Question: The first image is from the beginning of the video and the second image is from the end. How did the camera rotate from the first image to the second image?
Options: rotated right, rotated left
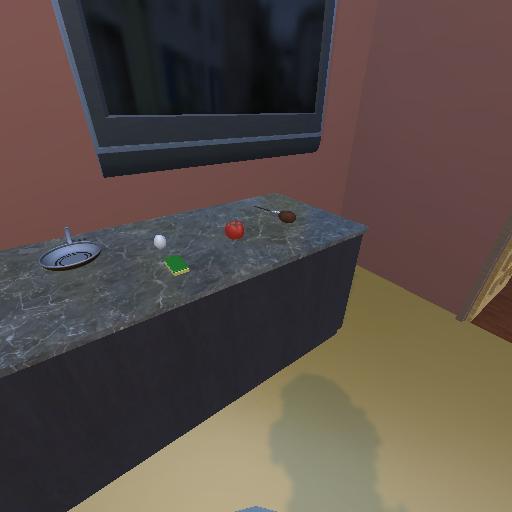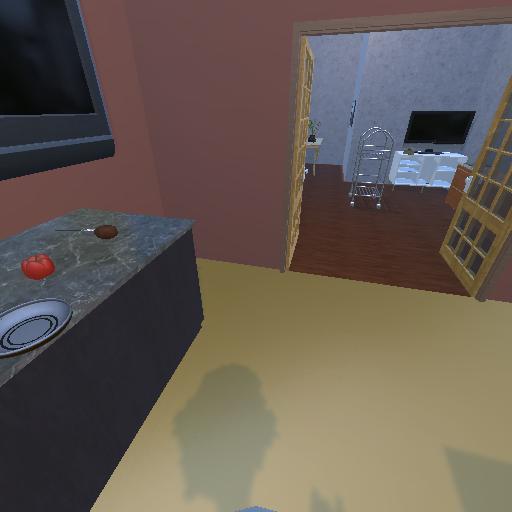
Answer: rotated right